Question: I'm trying to make this (excuse the quick-and-dirty mockup):

It's a UINavigationBar with a custom background image. However, the image needs to overhang the bottom of the navigation bar. The image is an irregular shape (the white bits on my mockup are transparent and should show the view controller's view through the gaps).
I'd really rather not have to modify every possible view controller to draw the overhanging bit. Can anyone think of a clever solution to make this work?
I'm supporting iOS 5 only, so no need for backward compatibility.
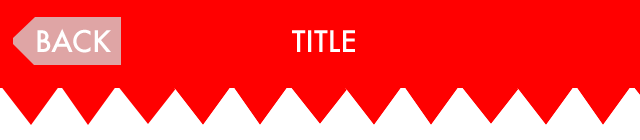
Answer: Actually, I managed it myself: I made the overhang part of the background a separate image, and added it as a subview of the navigation bar:
'''
UIImageView *iv = [[UIImageView alloc] initWithImage:[UIImage imageNamed:@"navigationBarBackground-overhang"]];
iv.frame = CGRectMake(0, newNavC.navigationBar.frame.size.height, newNavC.navigationBar.frame.size.width, iv.image.size.height);
[newNavC.navigationBar addSubview:iv];
newNavC.navigationBar.clipsToBounds = NO;
'''